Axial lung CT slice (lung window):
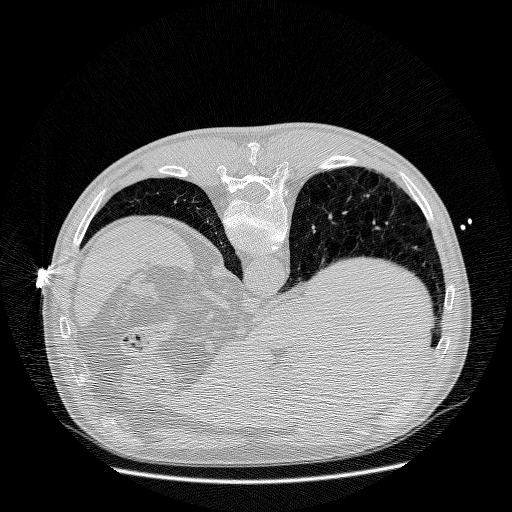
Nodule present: no